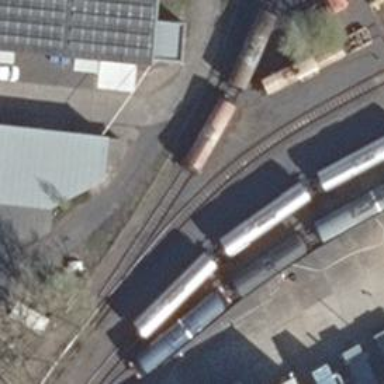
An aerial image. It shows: Rail spur service.